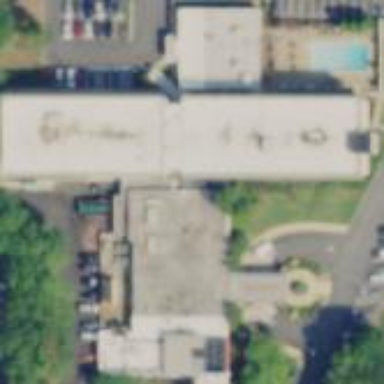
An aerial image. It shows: Hotel building.